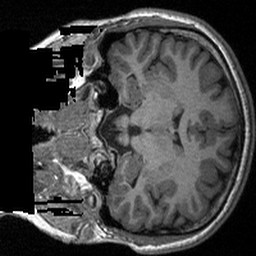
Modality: T1w
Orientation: coronal
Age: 18
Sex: female